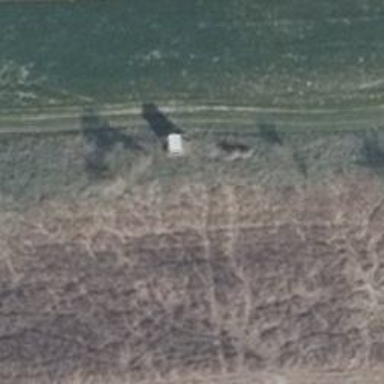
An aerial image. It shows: Hunting stand.